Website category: sports
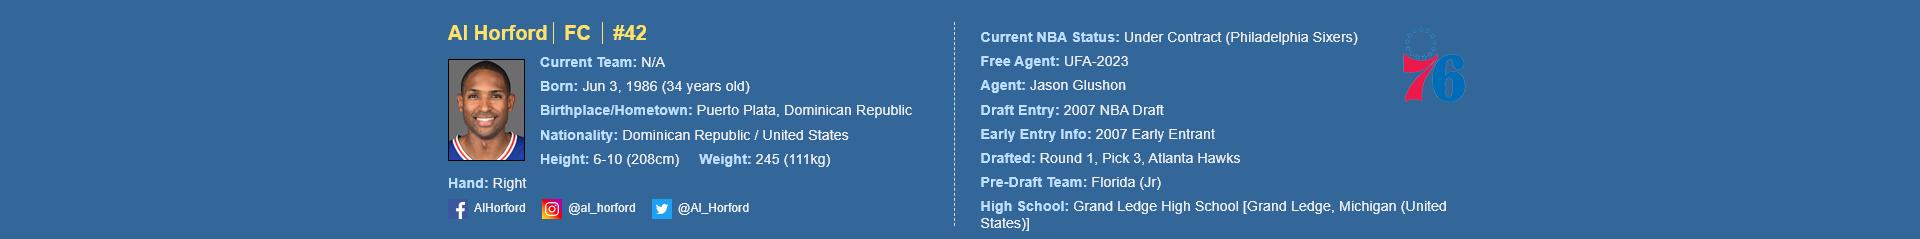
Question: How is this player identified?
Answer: Al Horford

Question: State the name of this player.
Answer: Al Horford

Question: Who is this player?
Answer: Al Horford

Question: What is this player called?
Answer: Al Horford

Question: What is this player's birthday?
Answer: Jun 3, 1986

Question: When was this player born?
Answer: Jun 3, 1986

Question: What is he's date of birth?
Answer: Jun 3, 1986

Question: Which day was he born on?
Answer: Jun 3, 1986

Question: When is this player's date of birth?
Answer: Jun 3, 1986

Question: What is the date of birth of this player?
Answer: Jun 3, 1986

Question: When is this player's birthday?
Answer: Jun 3, 1986

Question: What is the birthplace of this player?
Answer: Puerto Plata, Dominican Republic

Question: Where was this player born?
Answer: Puerto Plata, Dominican Republic

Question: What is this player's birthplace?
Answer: Puerto Plata, Dominican Republic

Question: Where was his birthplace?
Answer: Puerto Plata, Dominican Republic

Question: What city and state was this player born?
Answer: Puerto Plata, Dominican Republic

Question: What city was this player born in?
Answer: Puerto Plata, Dominican Republic

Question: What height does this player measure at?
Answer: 6-10 (208cm)

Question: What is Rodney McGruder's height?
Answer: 6-10 (208cm)

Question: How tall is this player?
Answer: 6-10 (208cm)

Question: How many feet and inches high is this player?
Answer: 6-10 (208cm)

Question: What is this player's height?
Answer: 6-10 (208cm)

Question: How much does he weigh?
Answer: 245 (111kg)

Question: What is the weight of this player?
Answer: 245 (111kg)

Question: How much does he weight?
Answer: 245 (111kg)

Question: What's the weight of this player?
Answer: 245 (111kg)

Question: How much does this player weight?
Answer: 245 (111kg)

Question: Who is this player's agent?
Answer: Jason Glushon

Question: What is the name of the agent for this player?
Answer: Jason Glushon

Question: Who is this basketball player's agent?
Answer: Jason Glushon

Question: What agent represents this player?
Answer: Jason Glushon

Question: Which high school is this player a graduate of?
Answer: Grand Ledge High School

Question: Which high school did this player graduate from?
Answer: Grand Ledge High School

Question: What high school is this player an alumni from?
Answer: Grand Ledge High School

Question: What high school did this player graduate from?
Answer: Grand Ledge High School

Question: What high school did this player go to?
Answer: Grand Ledge High School

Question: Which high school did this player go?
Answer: Grand Ledge High School